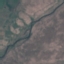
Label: HerbaceousVegetation